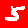
Digit: 5